Question: So I have this code snippet:
'''
for p in self.ProductNames:
OptionMenuVar = StringVar()
menu = OptionMenu(self.FrameProducts, OptionMenuVar, *self.ProductNames)
OptionMenuVar.set(p)
AgeVar = StringVar()
AgeEntry = Entry(self.FrameProducts,width=15,textvariable=AgeVar,state="readonly",justify=CENTER)
'''
which generates this UI:

## Question
How do I trace changes in 'OptionMenuVar' and update 'AgeVar' based on the selected value?
I've read <URL>. I guess I know how to trace changes in 'OptionMenuVar' but I still don't know how to:
1. detect the new value
2. update AgeVar according to the new value
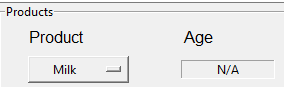
Answer: So this is the way to do it:
'''
def OnOptionMenuChnage(omv,av, *pargs):
print omv.get(), av.get()
# do more. set av value based on omv value
OptionMenuVar.trace("w", lambda *pargs: OnOptionMenuChnage(OptionMenuVar,AgeVar, *pargs))
'''
## Complete code
'''
for p in self.ProductNames:
OptionMenuVar = StringVar()
menu = OptionMenu(self.FrameProducts, OptionMenuVar, *self.ProductNames)
OptionMenuVar.set(p)
AgeVar = StringVar()
AgeEntry = Entry(self.FrameProducts,width=15,textvariable=AgeVar,state="readonly",justify=CENTER)
def OnOptionMenuChnage(omv,av, *pargs):
print omv.get(), av.get()
# do more. set av value based on omv value
OptionMenuVar.trace("w", lambda *pargs: OnOptionMenuChnage(OptionMenuVar,AgeVar, *pargs))
'''
All the credit to Marcin <URL>.